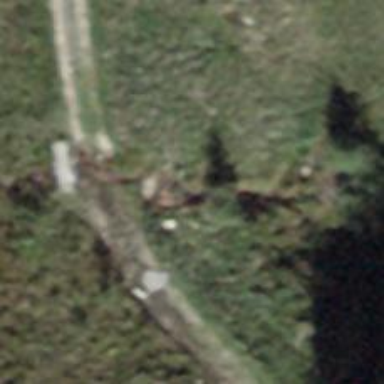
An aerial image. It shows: Culvert tunnel.